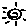
Label: sun